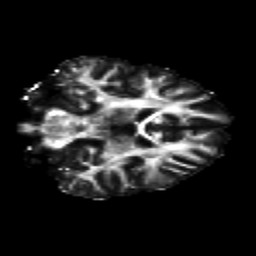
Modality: FA
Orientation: coronal
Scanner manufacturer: siemens
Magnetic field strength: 3 T
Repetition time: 8.8 s
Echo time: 0.085 s